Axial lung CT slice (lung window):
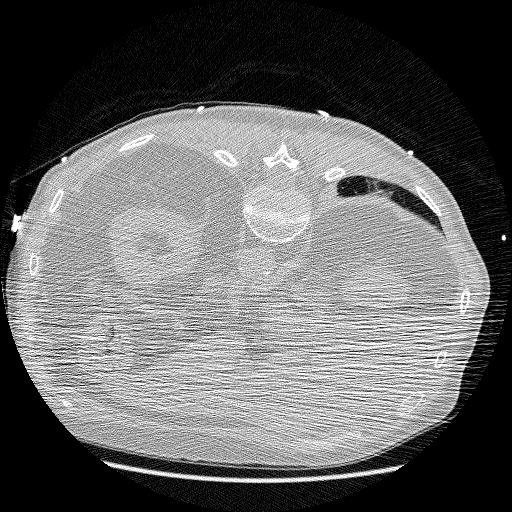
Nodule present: no